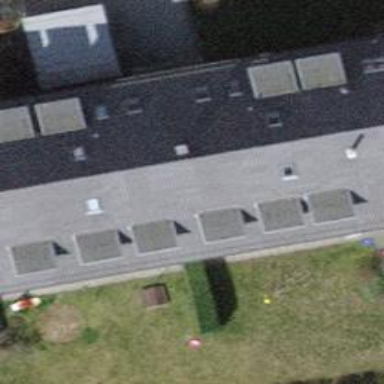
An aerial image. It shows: Gabled roof adorns the apartments building.